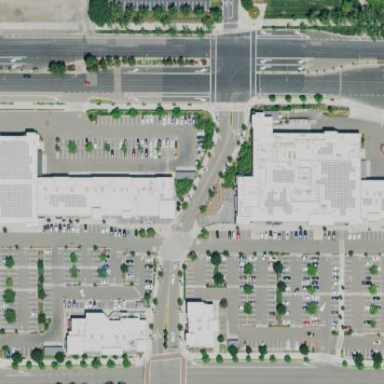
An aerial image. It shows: Retail area.